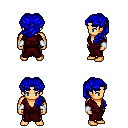
a pixel art fantasy rpg character, male body template, human, tanned skin, red robe, gold greaves, blue princess hairstyle, white cloth bracers, four views (front, back, left, right), 2x2 character sprite sheet, small pixel art, hard edges, no anti-aliasing